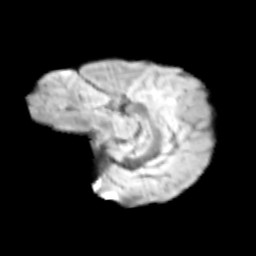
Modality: T2w
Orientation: sagittal
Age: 13
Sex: female
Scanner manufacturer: siemens
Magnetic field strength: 3 T
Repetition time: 3.8 s
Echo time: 0.07 s